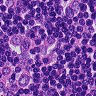
Metastatic tissue present: yes